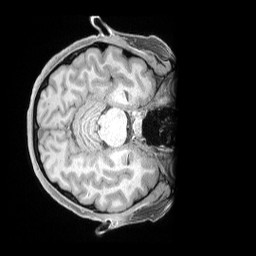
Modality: T1w
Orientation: axial
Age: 37
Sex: female
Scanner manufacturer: siemens
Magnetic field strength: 3 T
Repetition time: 2 s
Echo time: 0.00211 s